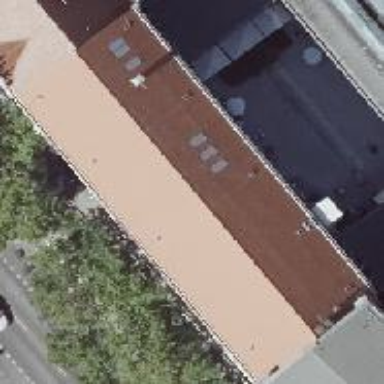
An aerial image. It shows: Building that serves as library.